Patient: sex M, age 54
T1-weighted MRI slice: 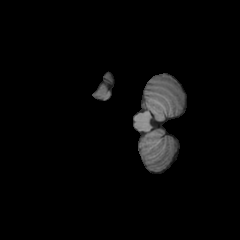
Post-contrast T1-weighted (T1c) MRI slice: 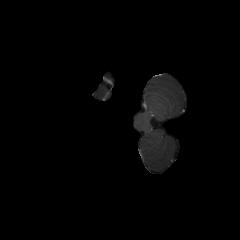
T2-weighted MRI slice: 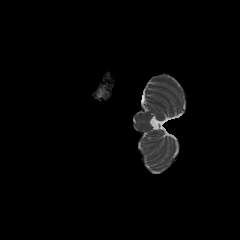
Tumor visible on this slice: no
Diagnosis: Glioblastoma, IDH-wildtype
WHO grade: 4